Question: I am creating a location using a map Activity in android.
Everything is fine on the map, but could not populate the location picture in the map.
MY FULL CODE IS HERE
<URL>
## Edit:
## After adding V2 , I saw my deice like this: Output on My phone.
I saw one like this:

But it did not work in my app.
Layout File:
'''
<?xml version="1.0" encoding="utf-8"?>
<com.google.android.maps.MapView
xmlns:android="http://schemas.android.com/apk/res/android"
android:id="@+id/mapView"
android:layout_width="fill_parent"
android:layout_height="fill_parent"
android:clickable="true"
android:apiKey="AIzaSyCmEzF1MfGAdfddfddfdf4qyf_MkbyKnoSSNvbO1RFmM"
/>
'''
and
'''
<?xml version="1.0" encoding="utf-8"?>
<manifest xmlns:android="http://schemas.android.com/apk/res/android"
package="com.maptest.googlemaps"
android:versionCode="1"
android:versionName="1.0" >
<uses-permission
android:name="com.example.googlemaps.permission.MAPS_RECEIVE"
android:protectionLevel="signature" />
<uses-sdk
android:minSdkVersion="12"
android:targetSdkVersion="16" />
<!-- Maps API needs OpenGL ES 2.0. -->
<uses-feature
android:glEsVersion="0x00020000"
android:required="true" />
<!-- End of copy. -->
<!-- For Google Map -->
<meta-data
android:name="com.google.android.maps.v2.API_KEY"
android:value="AIzaSyCmEzF1MfGAdfddfddfdf4qyf_MkbyKnoSSNvbO1RFmM" />
<meta-data
android:name="com.google.android.gms.version"
android:value="@integer/google_play_services_version" />
<!-- Give Permission to AutoLife App -->
<!-- for get the Device IMEI Number -->
<uses-permission android:name="android.permission.READ_PHONE_STATE" />
<uses-permission android:name="android.permission.INTERNET" />
<uses-permission android:name="android.permission.ACCESS_NETWORK_STATE" />
<uses-permission android:name="android.permission.WRITE_EXTERNAL_STORAGE" />
<uses-permission android:name="com.google.android.providers.gsf.permission.READ_GSERVICES" />
<uses-permission android:name="android.permission.AUTHENTICATE_ACCOUNTS" />
<uses-permission android:name="android.permission.ACCESS_LOCATION_EXTRA_COMMANDS" />
<uses-permission android:name="android.permission.ACCESS_MOCK_LOCATION" />
<uses-permission android:name="android.permission.ACCESS_LOCATION" />
<uses-permission android:name="android.permission.ACCESS_GPS" />
<uses-permission android:name="android.permission.ACCESS_ASSISTED_GPS" />
<uses-permission android:name="android.permission.SET_TIME_ZONE" />
<uses-permission android:name="android.permission.CALL_PHONE" />
<!-- TODO: package name -->
<!--
The following two permissions are not required to use
Google Maps Android API v2, but are recommended.
-->
<uses-permission android:name="android.permission.ACCESS_COARSE_LOCATION" />
<uses-permission android:name="android.permission.ACCESS_FINE_LOCATION" />
<application
android:icon="@drawable/ic_launcher"
android:label="@string/app_name" >
<!-- Add Google Map Library -->
<uses-library android:name="com.google.android.maps" />
<activity
android:name=".AndroidGoogleMapsActivity"
android:label="@string/app_name" >
<intent-filter>
<action android:name="android.intent.action.MAIN" />
<category android:name="android.intent.category.LAUNCHER" />
</intent-filter>
</activity>
</application>
</manifest>
'''
and Main Java file:
'''
package com.maptest.googlemaps;
import java.util.List;
import android.graphics.drawable.Drawable;
import android.os.Bundle;
import android.util.Log;
import com.google.android.maps.GeoPoint;
import com.google.android.maps.MapActivity;
import com.google.android.maps.MapController;
import com.google.android.maps.MapView;
import com.google.android.maps.Overlay;
import com.google.android.maps.OverlayItem;
public class AndroidGoogleMapsActivity extends MapActivity {
@Override
public void onCreate(Bundle savedInstanceState) {
super.onCreate(savedInstanceState);
setContentView(R.layout.main);
// Displaying Zooming controls
MapView mapView = (MapView) findViewById(R.id.mapView);
mapView.setBuiltInZoomControls(true);
/**
* Changing Map Type
* */
// mapView.setSatellite(true); // Satellite View
// mapView.setStreetView(true); // Street View
// mapView.setTraffic(true); // Traffic view
/**
* showing location by Latitude and Longitude
* */
MapController mc = mapView.getController();
double lat = Double.parseDouble("48.85827758964043");
double lon = Double.parseDouble("2.294543981552124");
GeoPoint geoPoint = new GeoPoint((int)(lat * 1E6), (int)(lon * 1E6));
mc.animateTo(geoPoint);
mc.setZoom(15);
mapView.invalidate();
/**
* Placing Marker
* */
List<Overlay> mapOverlays = mapView.getOverlays();
Drawable drawable = this.getResources().getDrawable(R.drawable.mark_red);
AddItemizedOverlay itemizedOverlay =
new AddItemizedOverlay(drawable, this);
OverlayItem overlayitem = new OverlayItem(geoPoint, "Hello", "Sample Overlay item");
itemizedOverlay.addOverlay(overlayitem);
mapOverlays.add(itemizedOverlay);
}
@Override
protected boolean isRouteDisplayed() {
return false;
}
}
'''
Sorry for the whole code post here.
But I am confused.
What is wrong with my code?
I hope you guys can guide me.
Thanks in advance.
## Note:
## I solve the problem, My app key not authorize. when i change package name and create new key. It works.
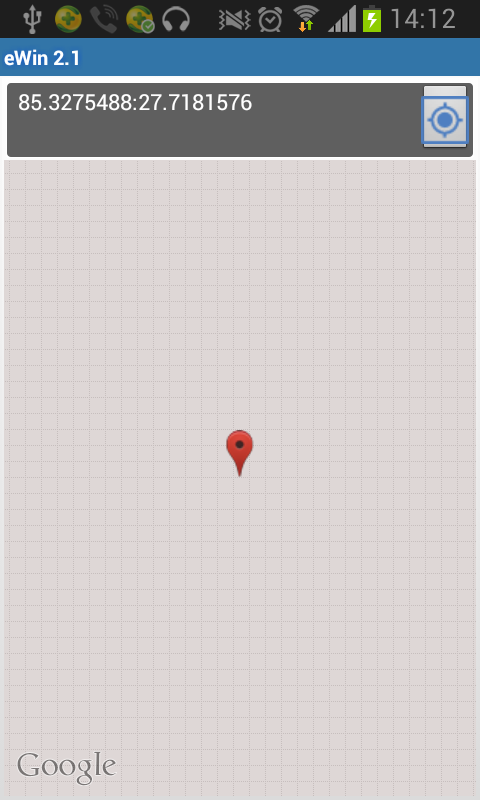
Answer: change this in xml
'''
android:name="com.google.android.gms.maps.MapFragment"
'''
to
'''
class="com.google.android.gms.maps.MapFragment"
'''
If ur 'API-Key' is right then it should be worked but if not then generate 'API-Key' first and replace 'API-Key' with newly generated 'key' in 'manifest'